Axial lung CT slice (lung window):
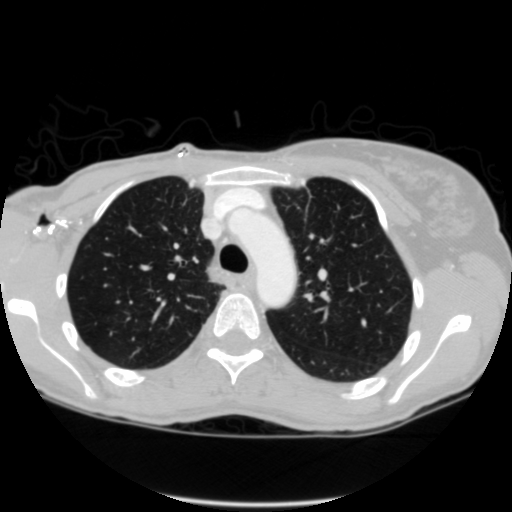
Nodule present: no